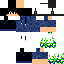
A male human skin with dark skin, wearing brown long hair dressed in a blue hoodie and black pants, featuring a closed mouth.